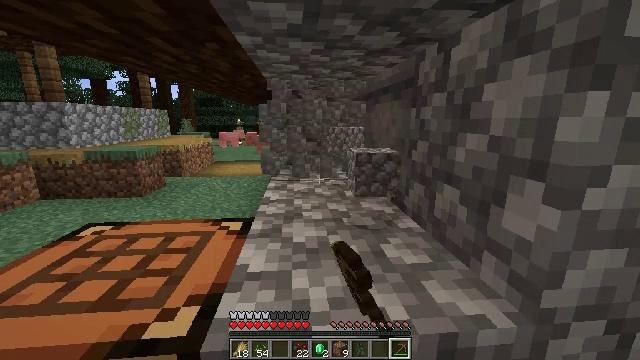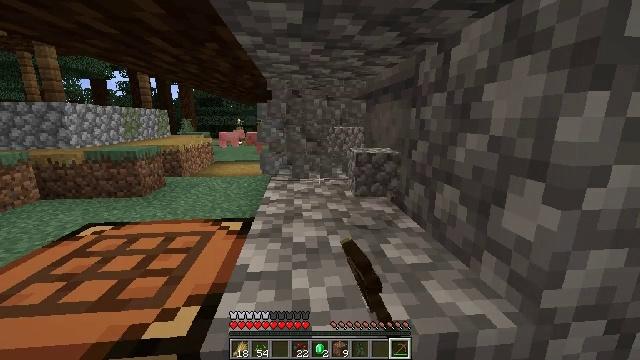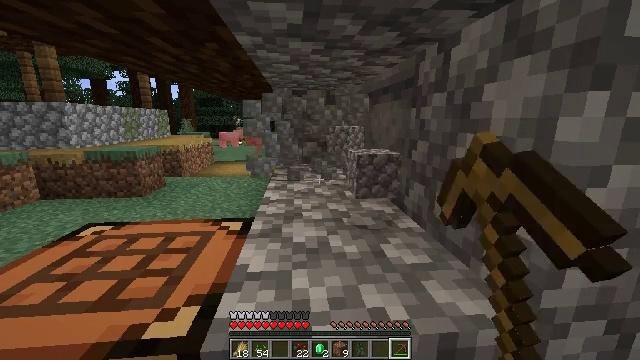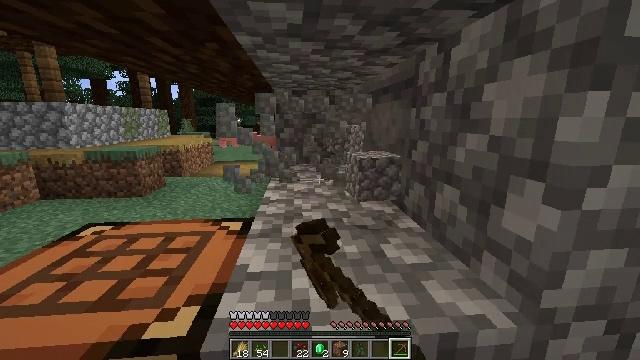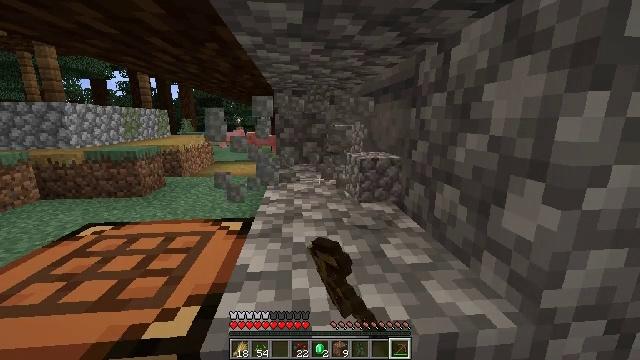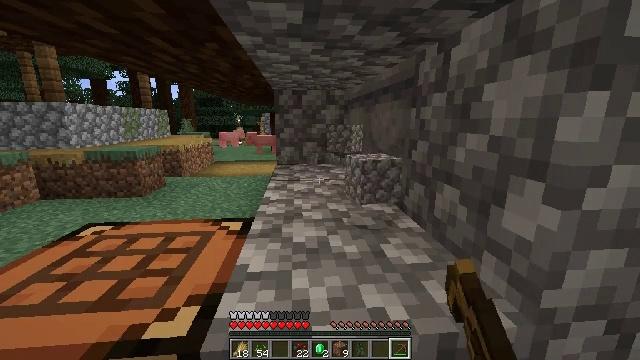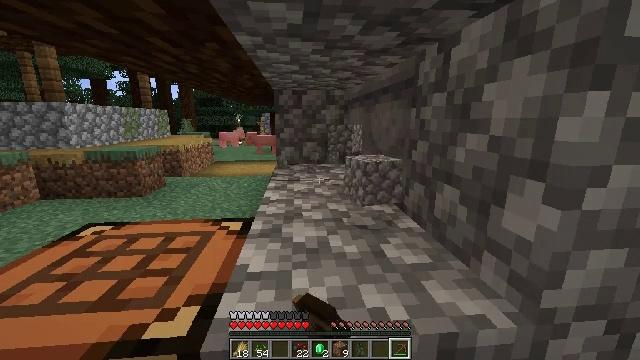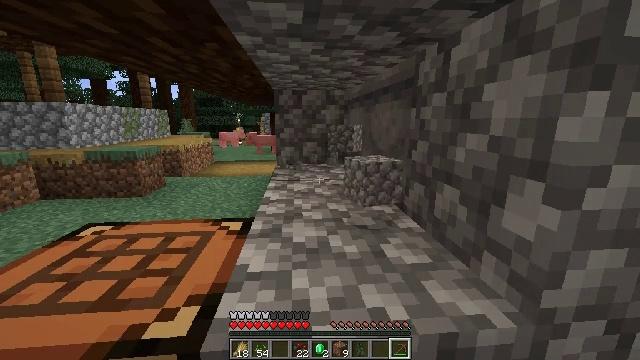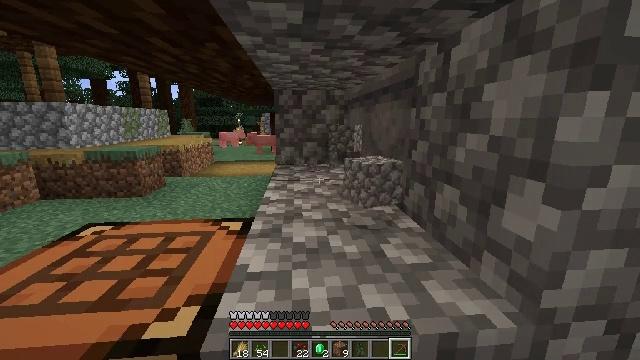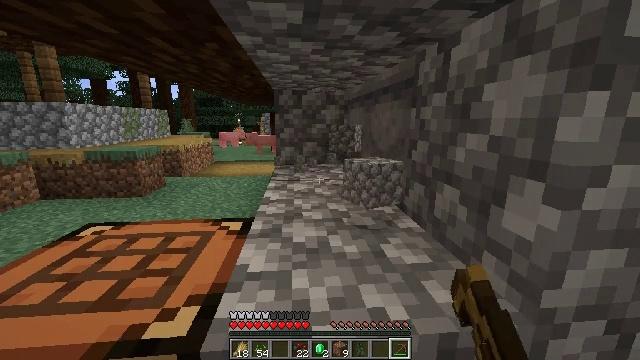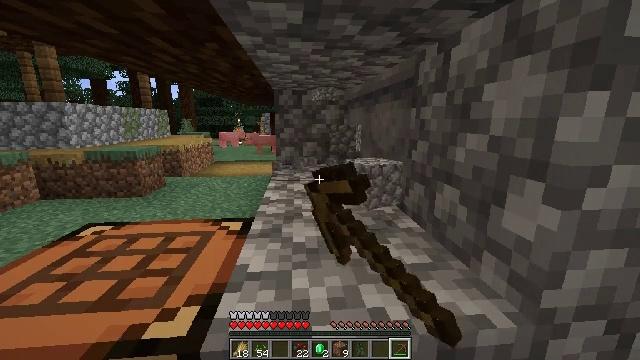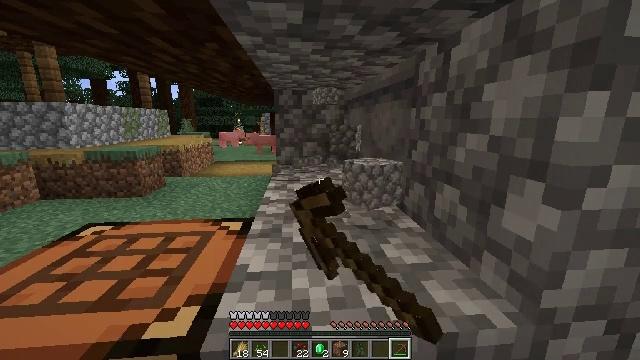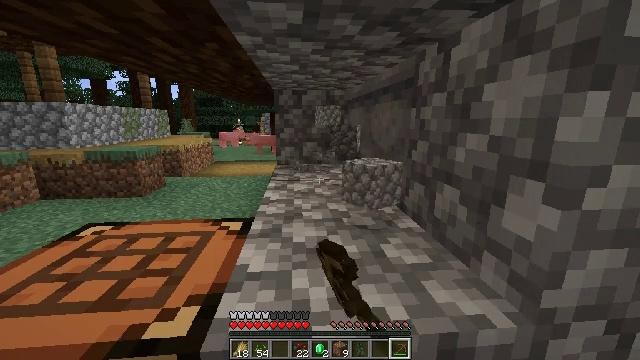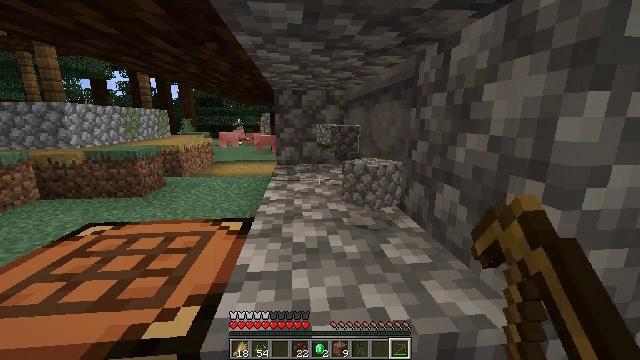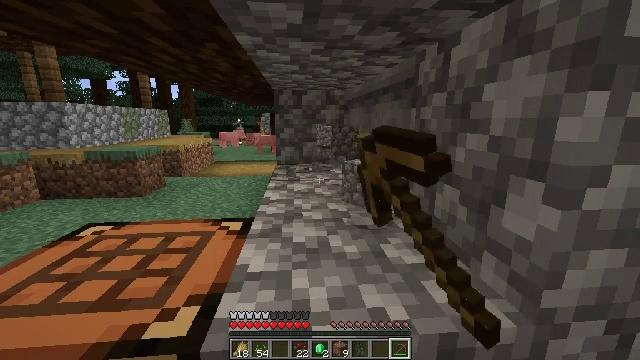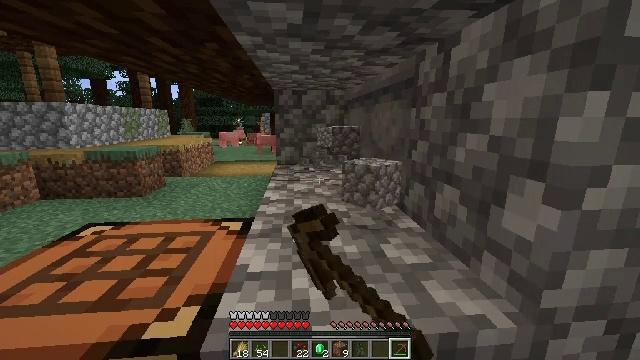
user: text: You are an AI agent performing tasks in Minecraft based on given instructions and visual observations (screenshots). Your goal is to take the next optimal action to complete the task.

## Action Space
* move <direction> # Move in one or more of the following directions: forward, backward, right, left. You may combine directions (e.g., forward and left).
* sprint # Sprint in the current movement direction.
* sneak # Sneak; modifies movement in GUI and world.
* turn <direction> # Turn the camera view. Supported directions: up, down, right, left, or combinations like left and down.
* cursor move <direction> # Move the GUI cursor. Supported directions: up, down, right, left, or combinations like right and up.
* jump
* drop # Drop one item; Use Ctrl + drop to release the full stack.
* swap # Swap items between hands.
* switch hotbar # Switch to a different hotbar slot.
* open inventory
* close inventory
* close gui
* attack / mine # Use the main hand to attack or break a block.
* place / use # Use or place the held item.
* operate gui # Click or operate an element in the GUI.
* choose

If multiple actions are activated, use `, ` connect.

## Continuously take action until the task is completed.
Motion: motion action
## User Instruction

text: Digging the cobblestone underground.
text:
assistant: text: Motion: attack / mine
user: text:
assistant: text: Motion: attack / mine
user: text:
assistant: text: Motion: attack / mine
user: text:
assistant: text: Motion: attack / mine
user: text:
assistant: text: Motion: attack / mine
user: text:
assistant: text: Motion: attack / mine
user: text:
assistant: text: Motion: attack / mine
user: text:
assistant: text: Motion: attack / mine
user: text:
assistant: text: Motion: attack / mine
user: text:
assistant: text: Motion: attack / mine
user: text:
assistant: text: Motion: attack / mine
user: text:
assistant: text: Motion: attack / mine
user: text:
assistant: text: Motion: attack / mine
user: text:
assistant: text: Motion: attack / mine
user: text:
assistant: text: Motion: attack / mine
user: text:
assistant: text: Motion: attack / mine
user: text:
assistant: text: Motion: attack / mine
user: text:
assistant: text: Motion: attack / mine
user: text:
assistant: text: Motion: attack / mine
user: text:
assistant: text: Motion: attack / mine
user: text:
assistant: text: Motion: attack / mine
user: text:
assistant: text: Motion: attack / mine
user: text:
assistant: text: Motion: attack / mine
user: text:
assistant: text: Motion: attack / mine
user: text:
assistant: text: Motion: attack / mine
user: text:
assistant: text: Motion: attack / mine
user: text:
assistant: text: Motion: attack / mine
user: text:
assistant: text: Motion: attack / mine
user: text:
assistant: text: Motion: attack / mine
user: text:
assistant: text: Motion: attack / mine